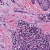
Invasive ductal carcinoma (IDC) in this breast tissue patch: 1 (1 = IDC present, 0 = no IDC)